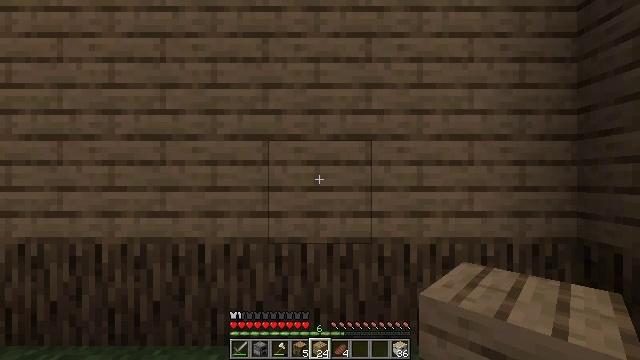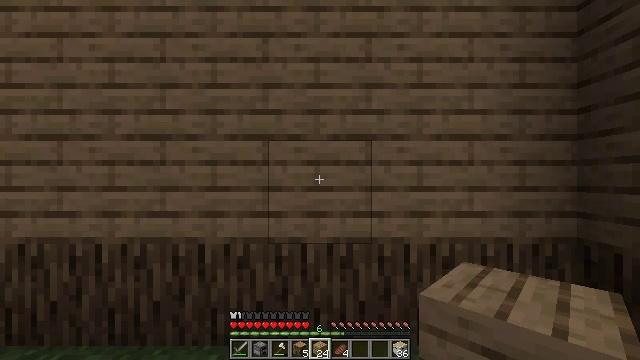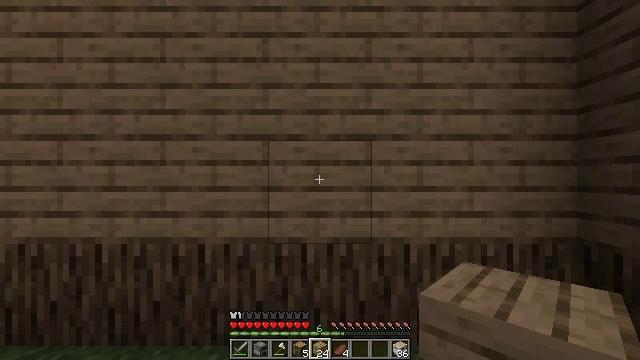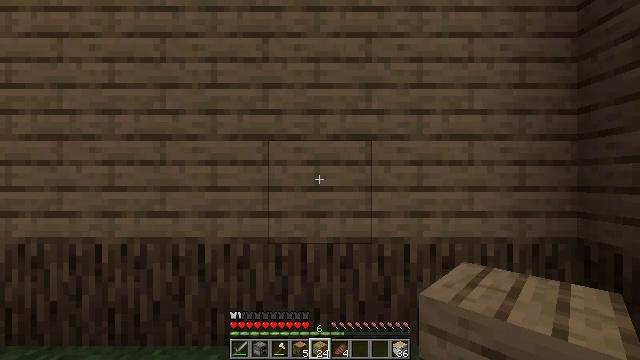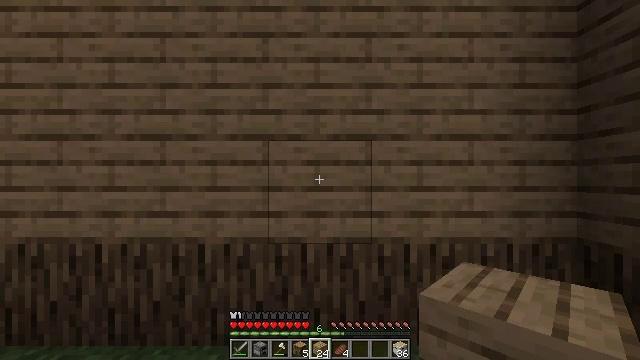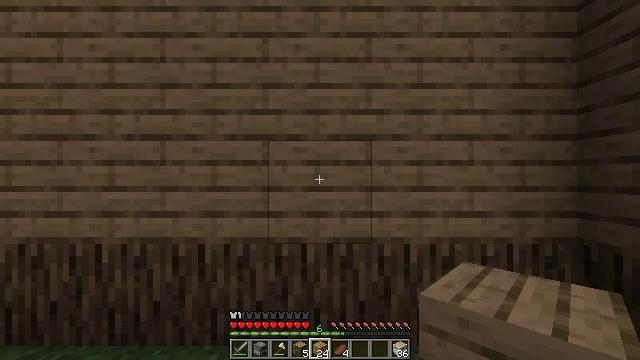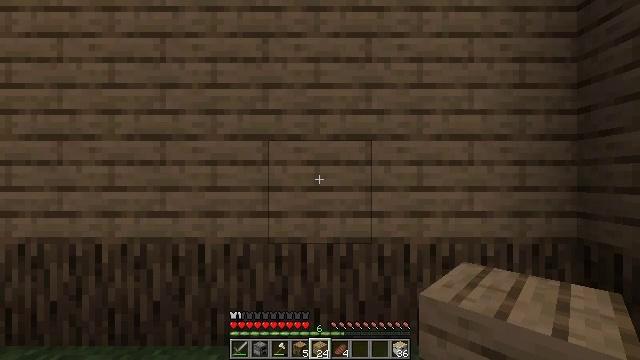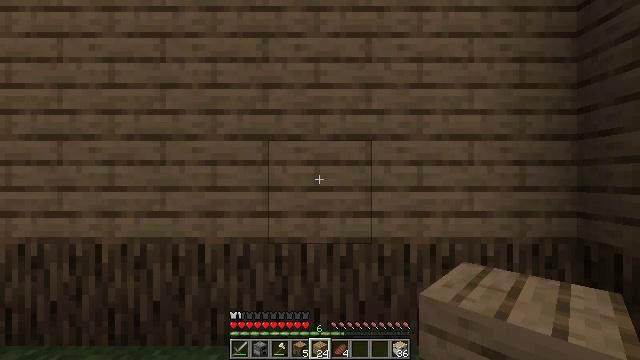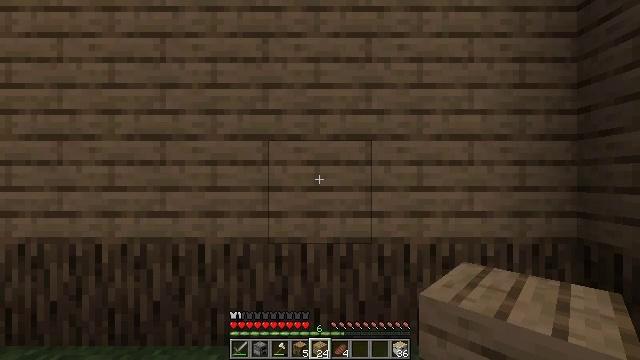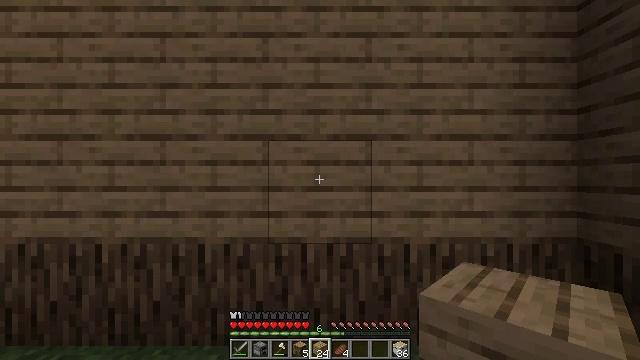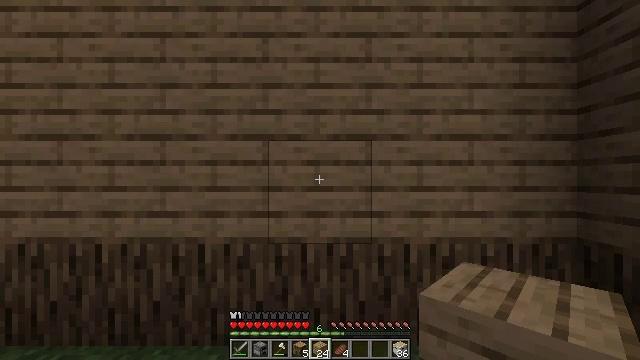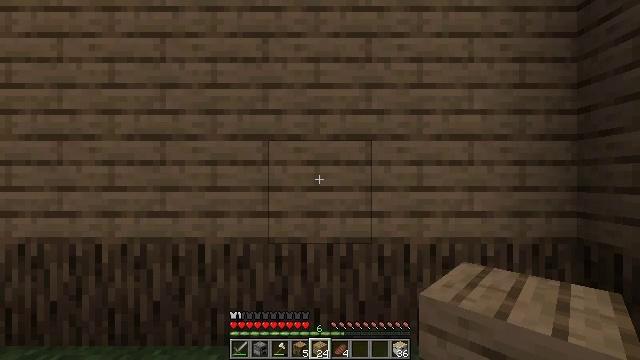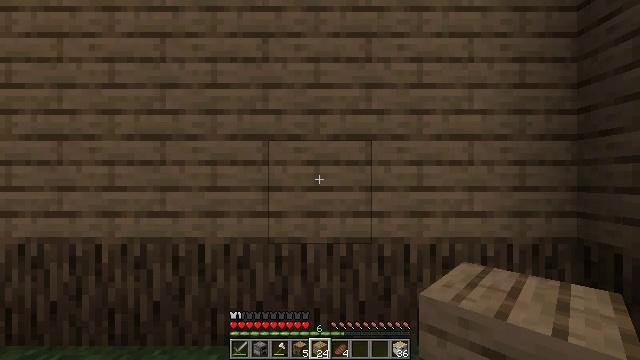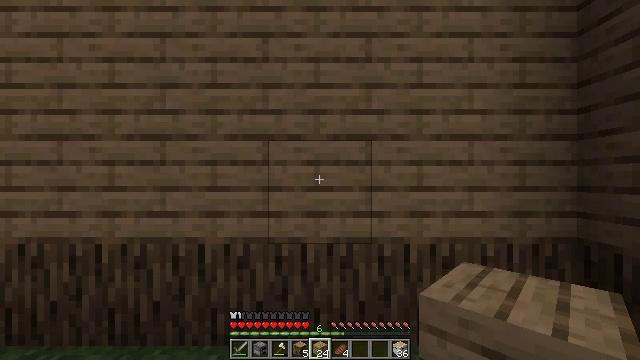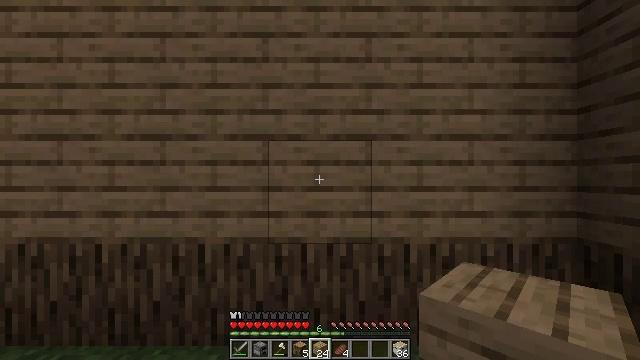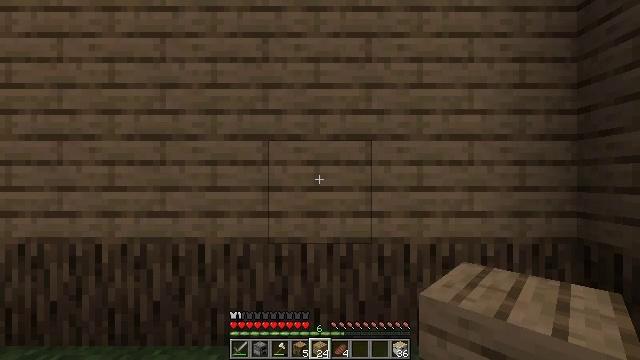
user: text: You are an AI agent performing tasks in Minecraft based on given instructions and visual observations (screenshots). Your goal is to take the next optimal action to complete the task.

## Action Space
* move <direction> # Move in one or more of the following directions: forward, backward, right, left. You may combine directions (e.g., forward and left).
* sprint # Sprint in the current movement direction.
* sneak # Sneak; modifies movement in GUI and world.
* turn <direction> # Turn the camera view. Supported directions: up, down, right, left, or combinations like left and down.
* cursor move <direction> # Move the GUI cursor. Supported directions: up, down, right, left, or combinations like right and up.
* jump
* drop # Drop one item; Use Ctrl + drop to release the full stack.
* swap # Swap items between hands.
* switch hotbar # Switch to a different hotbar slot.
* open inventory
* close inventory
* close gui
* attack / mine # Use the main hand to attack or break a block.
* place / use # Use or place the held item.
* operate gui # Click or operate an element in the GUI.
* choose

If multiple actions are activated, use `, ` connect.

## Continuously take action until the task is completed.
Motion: motion action
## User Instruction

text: Prepare sticks to craft a ladder on the crafting table.
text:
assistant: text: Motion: no_op
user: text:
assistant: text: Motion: no_op
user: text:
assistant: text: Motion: no_op
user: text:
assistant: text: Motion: no_op
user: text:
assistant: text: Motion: no_op
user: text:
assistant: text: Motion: no_op
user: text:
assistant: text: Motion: no_op
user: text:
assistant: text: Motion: no_op
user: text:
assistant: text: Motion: no_op
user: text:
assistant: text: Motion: no_op
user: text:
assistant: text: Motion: no_op
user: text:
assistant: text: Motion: no_op
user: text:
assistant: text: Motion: no_op
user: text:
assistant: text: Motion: no_op
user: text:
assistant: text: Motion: no_op
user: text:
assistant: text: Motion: no_op
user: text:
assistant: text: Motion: turn right
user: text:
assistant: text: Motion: turn right
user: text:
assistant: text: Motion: no_op
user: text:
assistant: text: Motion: no_op
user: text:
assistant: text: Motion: turn left and up
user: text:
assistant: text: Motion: turn left and up
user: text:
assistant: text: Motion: turn left and up
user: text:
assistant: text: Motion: turn left and up
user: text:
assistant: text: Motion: turn left
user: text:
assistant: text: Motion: turn up
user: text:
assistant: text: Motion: no_op
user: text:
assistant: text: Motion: no_op
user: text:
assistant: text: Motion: no_op
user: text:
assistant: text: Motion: no_op